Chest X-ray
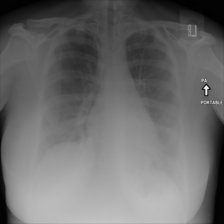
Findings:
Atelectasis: positive
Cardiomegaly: negative
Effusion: negative
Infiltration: negative
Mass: negative
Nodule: negative
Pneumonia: negative
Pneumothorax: negative
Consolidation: negative
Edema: negative
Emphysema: negative
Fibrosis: negative
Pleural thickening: negative
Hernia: negative